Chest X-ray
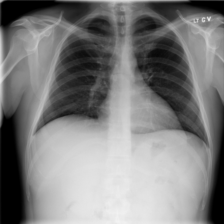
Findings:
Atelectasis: negative
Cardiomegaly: negative
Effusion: negative
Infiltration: negative
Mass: negative
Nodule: negative
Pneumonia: negative
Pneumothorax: negative
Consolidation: negative
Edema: negative
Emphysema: negative
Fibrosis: negative
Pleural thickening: negative
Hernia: negative